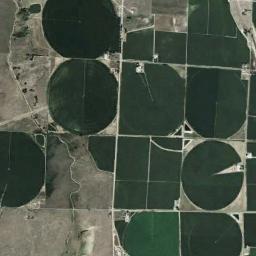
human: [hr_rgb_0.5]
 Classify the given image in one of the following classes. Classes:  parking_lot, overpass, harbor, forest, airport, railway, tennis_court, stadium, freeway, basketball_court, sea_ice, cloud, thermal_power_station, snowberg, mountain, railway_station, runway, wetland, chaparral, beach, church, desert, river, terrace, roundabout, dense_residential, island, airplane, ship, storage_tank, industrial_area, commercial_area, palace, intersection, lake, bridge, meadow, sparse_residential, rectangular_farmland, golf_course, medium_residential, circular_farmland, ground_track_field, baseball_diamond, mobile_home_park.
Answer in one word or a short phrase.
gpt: circular_farmland